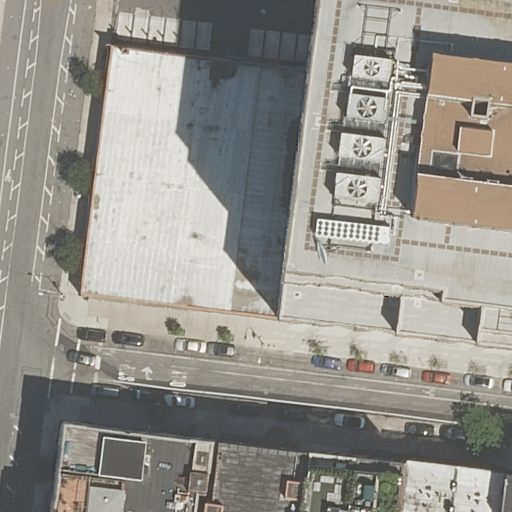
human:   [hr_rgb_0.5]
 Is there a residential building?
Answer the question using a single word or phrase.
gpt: yes

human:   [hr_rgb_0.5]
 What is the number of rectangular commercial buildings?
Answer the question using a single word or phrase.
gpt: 0

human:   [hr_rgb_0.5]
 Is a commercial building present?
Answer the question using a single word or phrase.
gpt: no

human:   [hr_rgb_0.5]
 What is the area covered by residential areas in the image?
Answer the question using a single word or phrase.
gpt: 10612m2

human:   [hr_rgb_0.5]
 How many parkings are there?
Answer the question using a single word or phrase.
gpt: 1

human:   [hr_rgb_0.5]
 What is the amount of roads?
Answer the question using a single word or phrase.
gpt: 2

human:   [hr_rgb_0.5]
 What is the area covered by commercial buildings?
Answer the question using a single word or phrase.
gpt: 0m2

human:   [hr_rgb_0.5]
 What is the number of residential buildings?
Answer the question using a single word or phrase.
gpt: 8

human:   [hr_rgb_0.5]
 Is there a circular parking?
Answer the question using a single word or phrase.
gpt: no

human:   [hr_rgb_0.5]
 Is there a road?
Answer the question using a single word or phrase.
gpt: yes

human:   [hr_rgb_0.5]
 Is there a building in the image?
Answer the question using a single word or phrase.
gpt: yes

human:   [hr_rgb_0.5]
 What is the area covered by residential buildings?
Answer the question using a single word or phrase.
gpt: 4000m2

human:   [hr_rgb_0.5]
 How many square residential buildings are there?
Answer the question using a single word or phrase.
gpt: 0

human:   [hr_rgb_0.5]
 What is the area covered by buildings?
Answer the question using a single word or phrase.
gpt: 4000m2

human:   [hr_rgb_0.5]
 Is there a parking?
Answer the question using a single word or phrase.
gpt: yes

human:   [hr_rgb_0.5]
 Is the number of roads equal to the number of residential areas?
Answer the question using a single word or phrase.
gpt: no

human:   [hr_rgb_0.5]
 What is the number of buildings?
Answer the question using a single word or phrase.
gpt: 8

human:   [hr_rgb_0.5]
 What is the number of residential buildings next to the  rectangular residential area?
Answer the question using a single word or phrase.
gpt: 8

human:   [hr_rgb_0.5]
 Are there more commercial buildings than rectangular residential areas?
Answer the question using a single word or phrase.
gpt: no

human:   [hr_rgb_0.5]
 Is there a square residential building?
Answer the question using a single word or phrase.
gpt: no

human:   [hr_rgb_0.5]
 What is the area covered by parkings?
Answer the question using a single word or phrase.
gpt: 480m2

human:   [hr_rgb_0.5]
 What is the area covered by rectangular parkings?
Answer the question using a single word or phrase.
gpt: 480m2

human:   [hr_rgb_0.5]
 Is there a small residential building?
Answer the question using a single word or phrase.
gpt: yes

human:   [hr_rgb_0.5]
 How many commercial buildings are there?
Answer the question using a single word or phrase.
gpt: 0

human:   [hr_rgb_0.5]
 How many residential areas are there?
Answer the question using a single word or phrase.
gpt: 1

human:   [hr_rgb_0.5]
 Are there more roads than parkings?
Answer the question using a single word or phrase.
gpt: yes

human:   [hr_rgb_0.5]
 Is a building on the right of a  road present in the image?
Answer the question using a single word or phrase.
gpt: yes

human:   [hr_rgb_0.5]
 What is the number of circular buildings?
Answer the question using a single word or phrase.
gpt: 0

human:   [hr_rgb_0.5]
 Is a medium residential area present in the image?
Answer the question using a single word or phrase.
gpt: no

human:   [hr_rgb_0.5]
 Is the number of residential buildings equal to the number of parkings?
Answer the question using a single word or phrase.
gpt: no

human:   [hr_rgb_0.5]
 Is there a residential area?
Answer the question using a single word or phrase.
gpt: yes

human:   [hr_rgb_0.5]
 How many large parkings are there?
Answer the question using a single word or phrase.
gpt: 0

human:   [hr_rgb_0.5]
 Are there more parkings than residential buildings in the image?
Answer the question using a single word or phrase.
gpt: no

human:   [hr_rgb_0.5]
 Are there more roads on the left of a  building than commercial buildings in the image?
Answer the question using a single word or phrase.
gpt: yes

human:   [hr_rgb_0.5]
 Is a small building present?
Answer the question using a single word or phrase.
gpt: yes

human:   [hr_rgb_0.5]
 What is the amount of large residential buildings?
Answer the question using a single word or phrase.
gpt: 3

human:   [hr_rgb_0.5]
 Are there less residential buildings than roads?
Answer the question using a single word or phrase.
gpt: no

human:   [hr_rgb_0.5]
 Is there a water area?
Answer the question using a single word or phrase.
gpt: no

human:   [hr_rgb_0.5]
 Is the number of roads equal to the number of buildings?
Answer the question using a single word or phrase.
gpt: no

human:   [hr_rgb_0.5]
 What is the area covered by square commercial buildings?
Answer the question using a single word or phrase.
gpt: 0m2

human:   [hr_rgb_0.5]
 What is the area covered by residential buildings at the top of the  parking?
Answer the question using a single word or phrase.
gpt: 503m2

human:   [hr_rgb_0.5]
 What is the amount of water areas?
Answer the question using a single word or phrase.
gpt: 0

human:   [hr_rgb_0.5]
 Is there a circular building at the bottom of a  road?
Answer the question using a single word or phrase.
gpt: no

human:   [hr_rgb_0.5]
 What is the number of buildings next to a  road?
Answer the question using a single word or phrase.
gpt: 8

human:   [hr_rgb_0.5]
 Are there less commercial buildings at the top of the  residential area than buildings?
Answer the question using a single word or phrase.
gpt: yes

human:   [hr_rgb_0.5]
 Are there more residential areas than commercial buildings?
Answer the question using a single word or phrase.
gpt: yes

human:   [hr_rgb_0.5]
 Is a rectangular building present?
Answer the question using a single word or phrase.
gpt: yes

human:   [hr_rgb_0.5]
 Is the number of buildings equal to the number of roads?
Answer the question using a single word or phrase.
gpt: no

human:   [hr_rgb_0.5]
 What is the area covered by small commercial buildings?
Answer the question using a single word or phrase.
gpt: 0m2

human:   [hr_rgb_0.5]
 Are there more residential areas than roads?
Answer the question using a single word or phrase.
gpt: no

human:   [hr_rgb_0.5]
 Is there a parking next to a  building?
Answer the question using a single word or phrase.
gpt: yes

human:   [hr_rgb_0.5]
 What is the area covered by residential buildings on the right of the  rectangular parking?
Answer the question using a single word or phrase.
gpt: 1608m2

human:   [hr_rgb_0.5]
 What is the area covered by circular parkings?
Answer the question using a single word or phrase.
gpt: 0m2

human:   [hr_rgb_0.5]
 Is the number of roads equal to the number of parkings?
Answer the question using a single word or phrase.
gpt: no

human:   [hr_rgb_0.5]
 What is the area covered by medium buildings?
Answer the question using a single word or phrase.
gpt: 787m2

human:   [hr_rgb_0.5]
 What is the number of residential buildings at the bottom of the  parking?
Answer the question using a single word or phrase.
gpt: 7

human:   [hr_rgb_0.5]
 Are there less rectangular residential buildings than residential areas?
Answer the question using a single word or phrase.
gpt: no

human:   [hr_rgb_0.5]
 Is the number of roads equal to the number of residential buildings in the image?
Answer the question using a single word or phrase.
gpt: no

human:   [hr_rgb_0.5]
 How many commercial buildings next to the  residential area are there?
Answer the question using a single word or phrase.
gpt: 0

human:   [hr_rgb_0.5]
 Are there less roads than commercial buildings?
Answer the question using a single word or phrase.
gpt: no

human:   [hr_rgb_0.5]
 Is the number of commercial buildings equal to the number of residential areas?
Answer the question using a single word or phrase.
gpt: no

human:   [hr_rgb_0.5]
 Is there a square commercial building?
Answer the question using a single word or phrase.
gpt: no

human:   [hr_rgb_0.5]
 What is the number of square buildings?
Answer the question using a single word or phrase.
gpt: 0

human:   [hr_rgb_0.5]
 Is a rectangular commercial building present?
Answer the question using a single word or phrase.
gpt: no